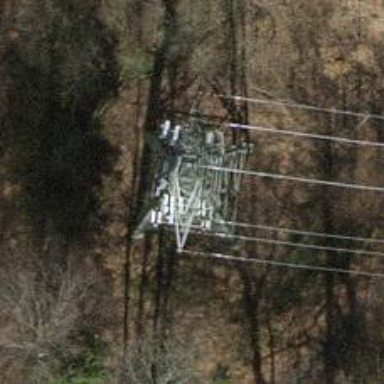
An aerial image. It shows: Lattice structure tower.